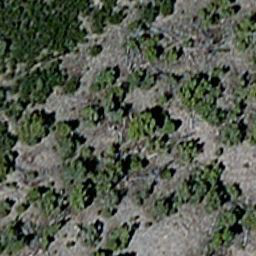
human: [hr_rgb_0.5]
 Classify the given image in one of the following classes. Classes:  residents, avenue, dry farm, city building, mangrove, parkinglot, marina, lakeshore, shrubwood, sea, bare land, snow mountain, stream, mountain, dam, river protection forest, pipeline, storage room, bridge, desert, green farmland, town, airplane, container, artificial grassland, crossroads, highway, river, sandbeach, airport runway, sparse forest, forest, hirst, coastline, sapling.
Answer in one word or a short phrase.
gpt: sparse forest